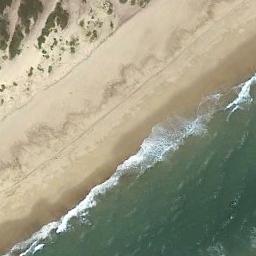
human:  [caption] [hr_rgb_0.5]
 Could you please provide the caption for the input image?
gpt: The beach with khaki sand and some gathered green plants on the beach .

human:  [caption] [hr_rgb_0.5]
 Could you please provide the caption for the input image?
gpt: The beach is irregular .

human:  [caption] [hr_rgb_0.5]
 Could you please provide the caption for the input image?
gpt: The green oceans and white beaches and some grass .

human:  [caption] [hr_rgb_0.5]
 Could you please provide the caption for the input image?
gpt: The beach is made up of deep green seawater and a yellow coast with sparse green plants .

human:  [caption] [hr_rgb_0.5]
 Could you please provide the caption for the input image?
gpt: Many green plants are on the beach .